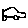
Label: car